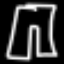
Label: pants